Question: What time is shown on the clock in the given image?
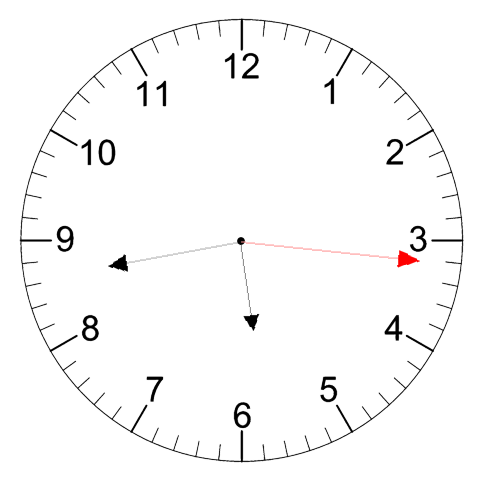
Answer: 05:43:16